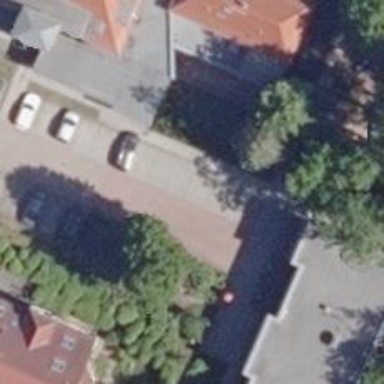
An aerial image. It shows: Designated parking space for customers.